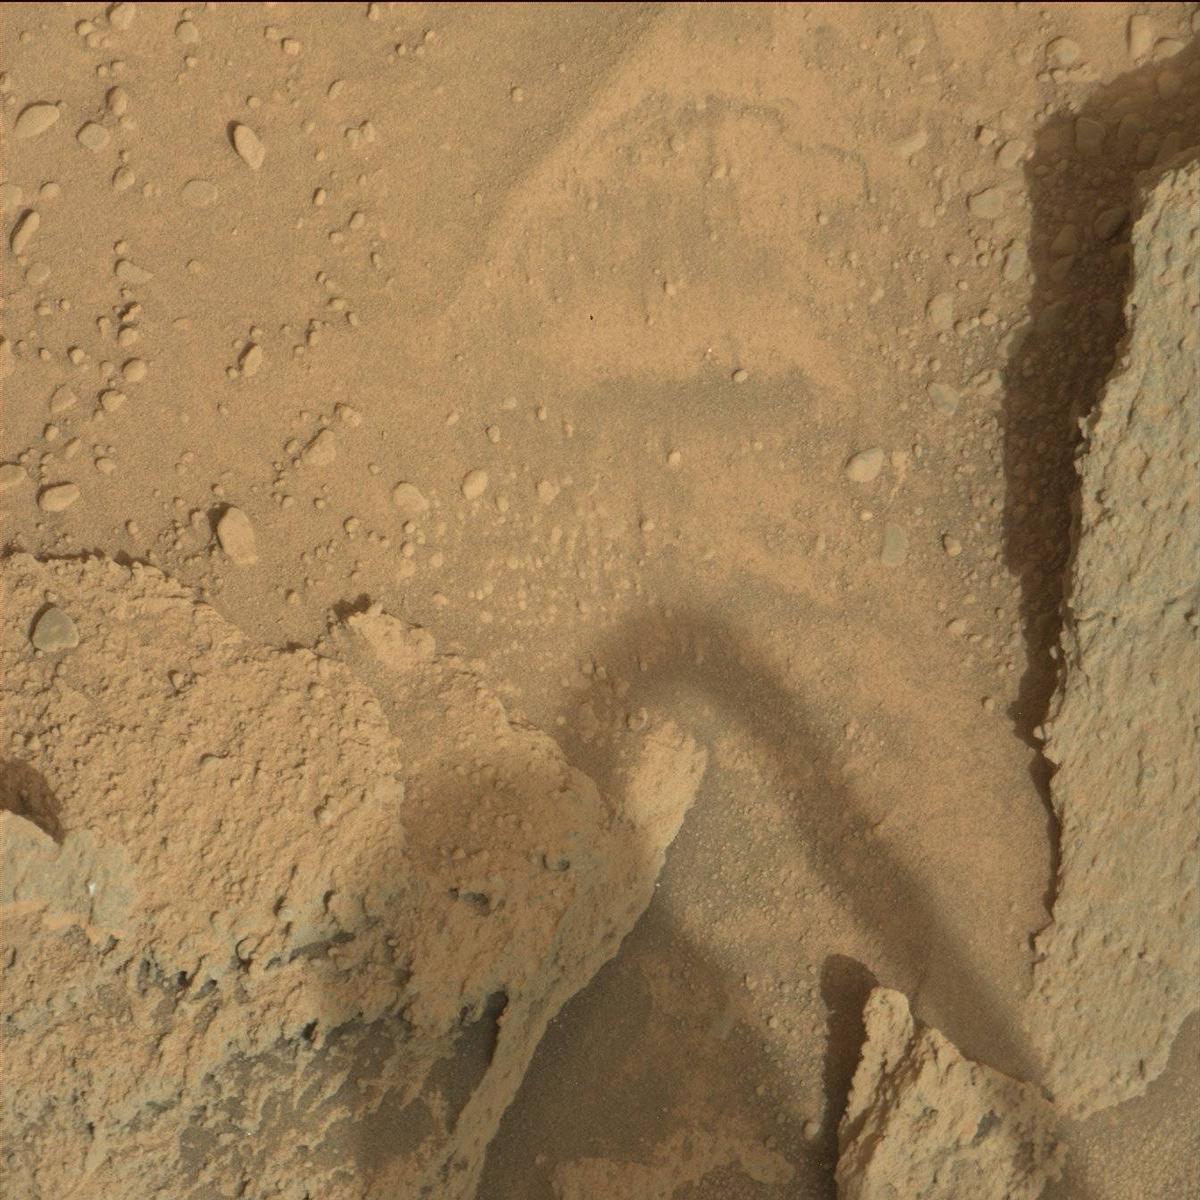
Terrain classes present: Bedrock, Rock, Sand / Soil